Question: I want to make a UML diagram out of my java project in Netbeans. I don't really care how it's done particularly, as long as it looks good.
I saw <URL> on Stack Overflow about how to reverse engineer a UML diagram based on Java Code in Netbeans. I attempted the solution and I think most of it works except a few problems which make the solution worthless.
Basically, what I'm experiencing is I will implement the step-by-step instructions in <URL>.

However, when I open UMLProject1, nothing appears under the model (as you can see in the image above), there should be over 20 classes in there... What could be wrong? Thanks!
Oh, and the output of the Reverse Engineering Log can be found in <URL>. I think it may have to do with the fact that this plugin is a little older and the project is running jdk 1.7. I tried it on a 1.6 project and experienced the same problems.
I'm totally open to an alternative solution. I've tried eclipse solutions and I'm not happy with them. I'd prefer a Netbeans solution.
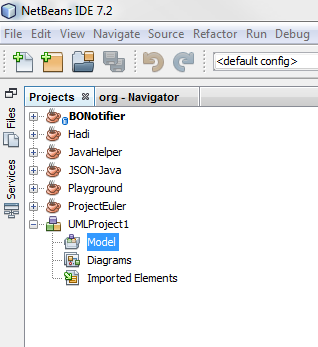
Answer: There is <URL> and it'll work fine.